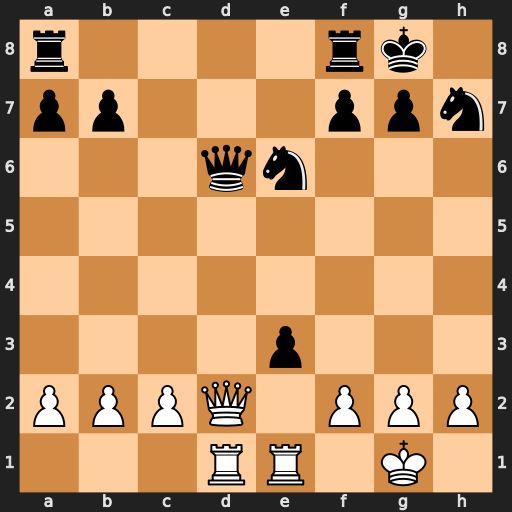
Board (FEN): r4rk1/pp3ppn/3qn3/8/8/4p3/PPPQ1PPP/3RR1K1
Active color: w
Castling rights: -
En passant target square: -
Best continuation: Qxd6 exf2+ Kxf2